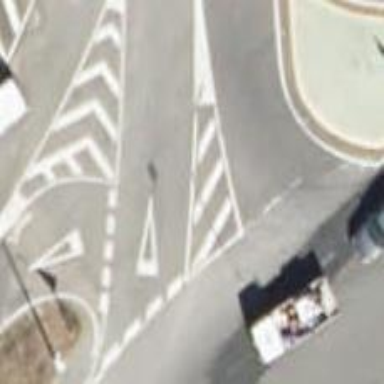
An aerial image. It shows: Road with "give way" sign.